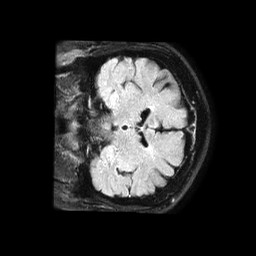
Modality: FLAIR
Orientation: coronal
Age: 75
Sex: male
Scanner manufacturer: philips
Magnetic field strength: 1.5 T
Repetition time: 6 s
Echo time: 0.09989 s